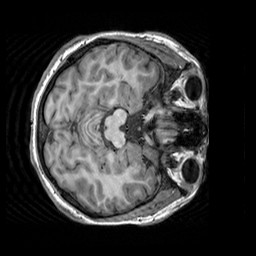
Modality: T1w
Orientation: axial
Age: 21
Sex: female
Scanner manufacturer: siemens
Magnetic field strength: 3 T
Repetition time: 2.3 s
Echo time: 0.00303 s